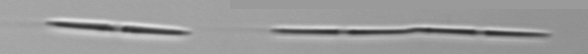
Label: Pseudo-nitzschia